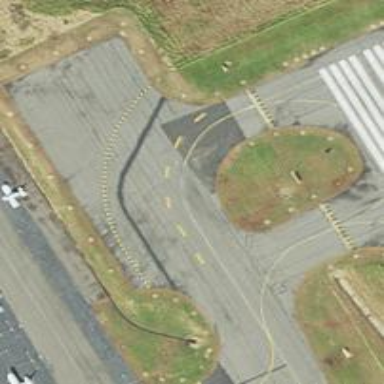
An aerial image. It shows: View of taxiway at the airport.